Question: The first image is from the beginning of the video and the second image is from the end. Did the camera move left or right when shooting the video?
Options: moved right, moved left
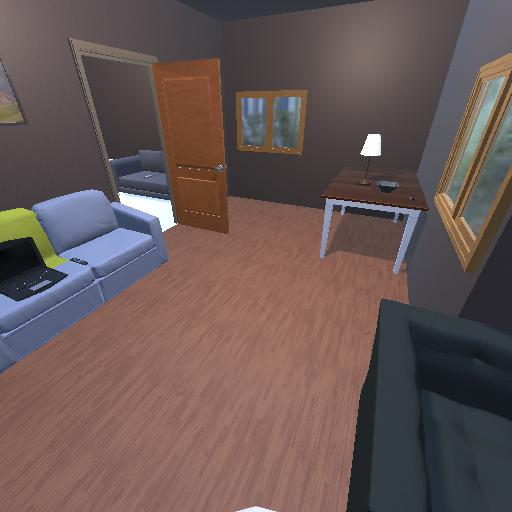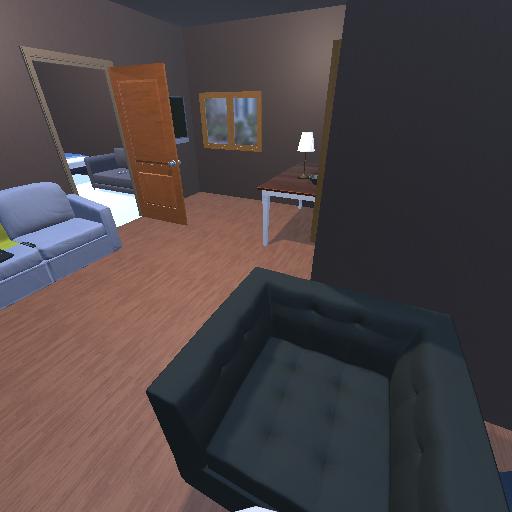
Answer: moved right